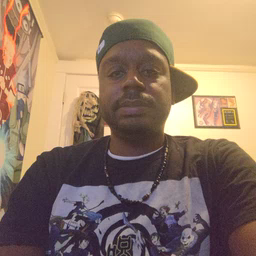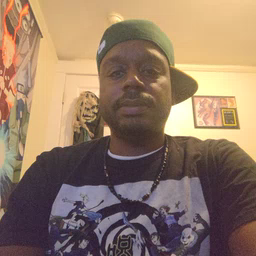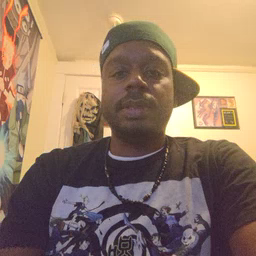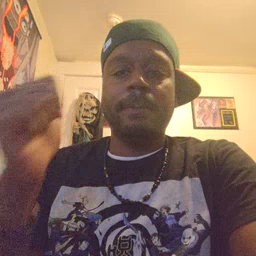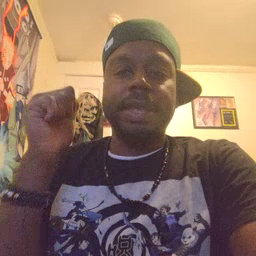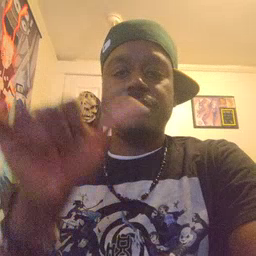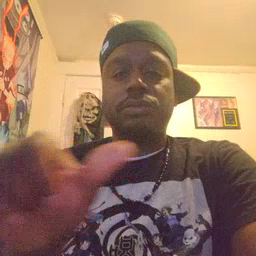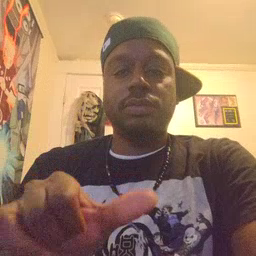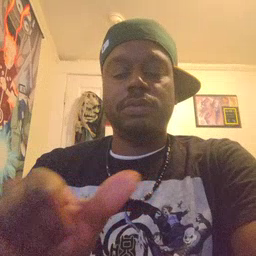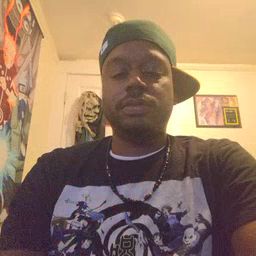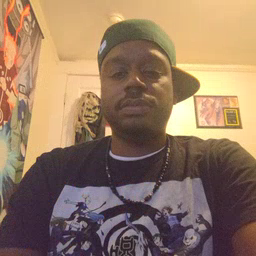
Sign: backyard